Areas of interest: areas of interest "Hangzhou Aquatic Products Market"
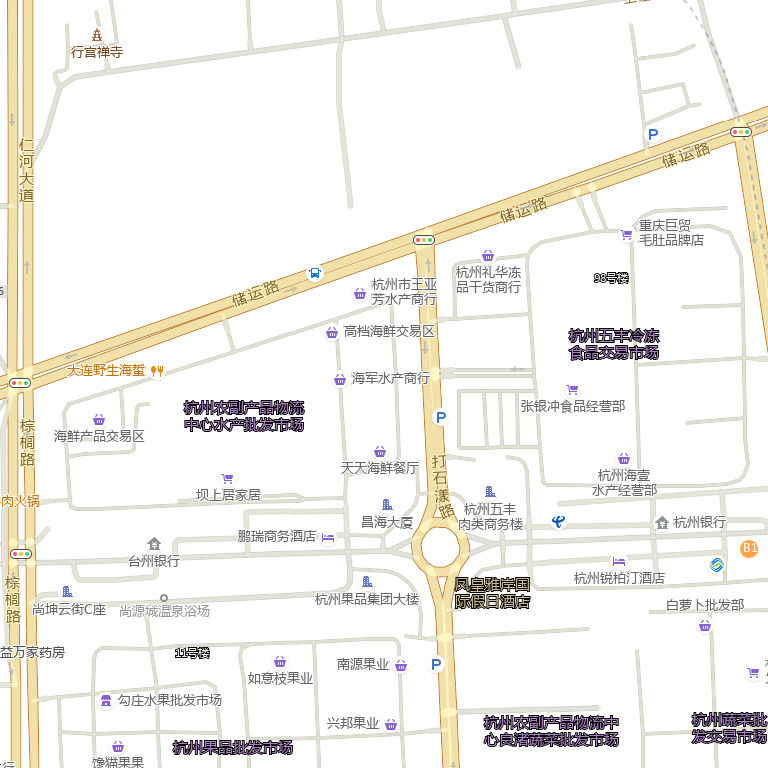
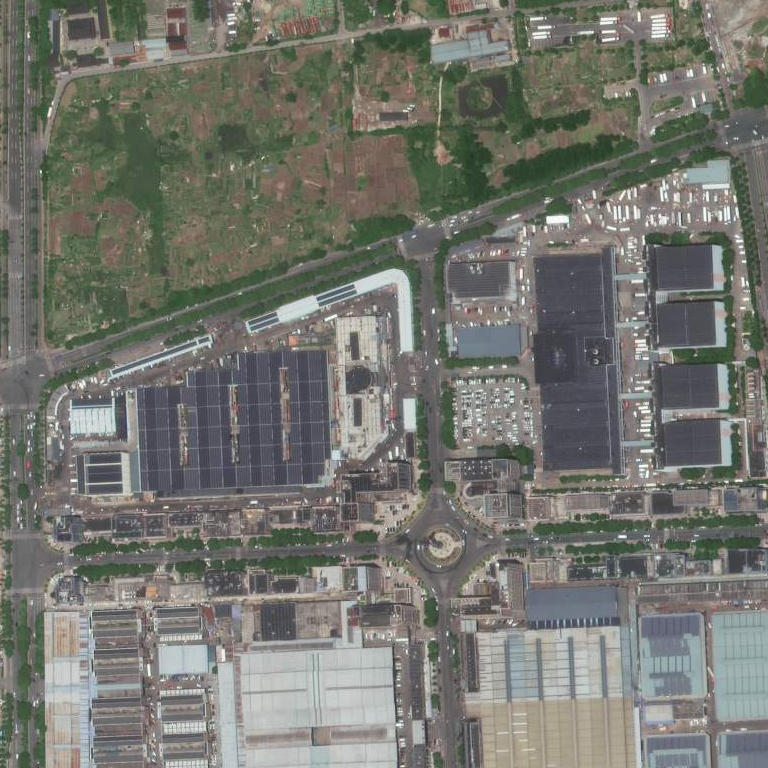